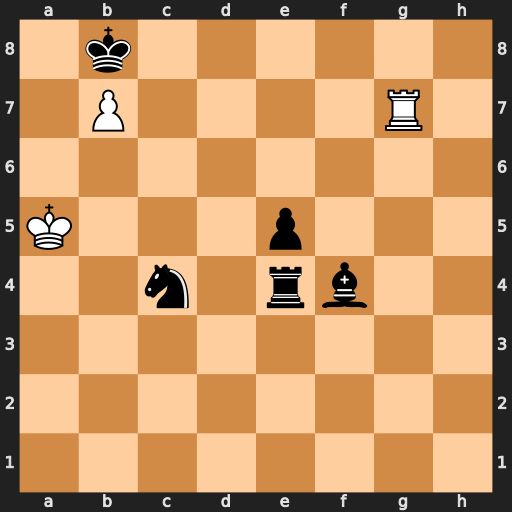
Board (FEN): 1k6/1P4R1/8/K3p3/2n1rb2/8/8/8
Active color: w
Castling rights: -
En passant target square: -
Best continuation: Ka6 Nd6 Rg8+ Kc7 b8=Q+